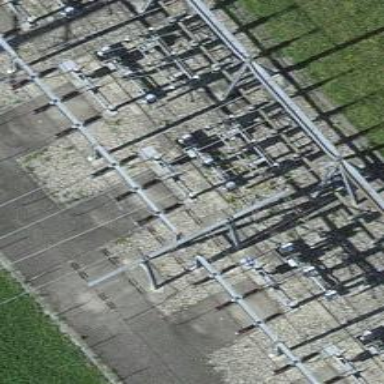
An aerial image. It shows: Power line with 3 cables in bay configuration.